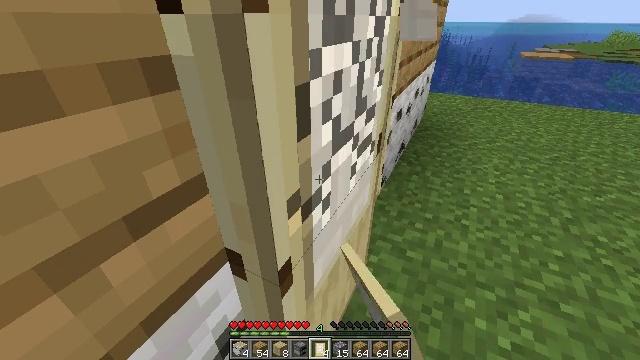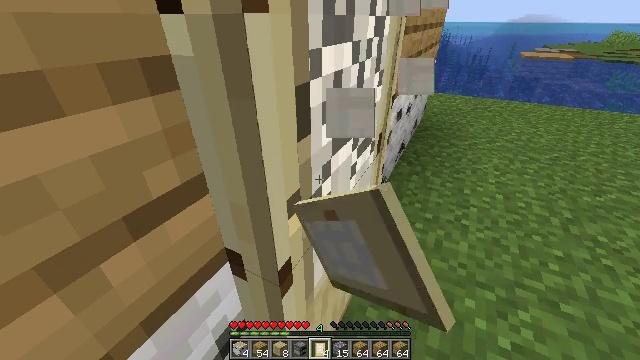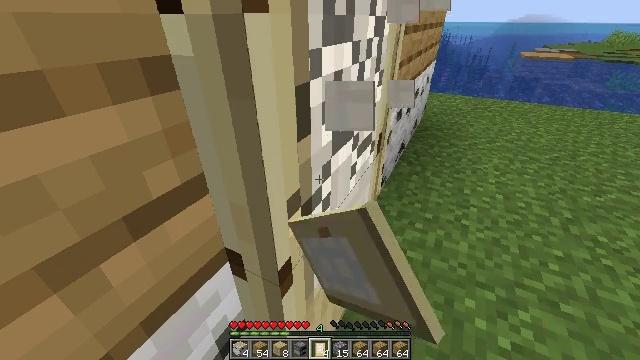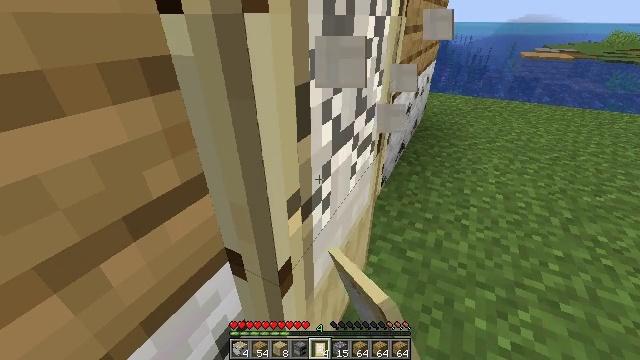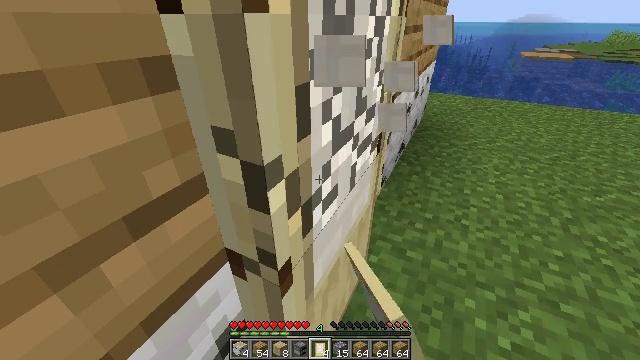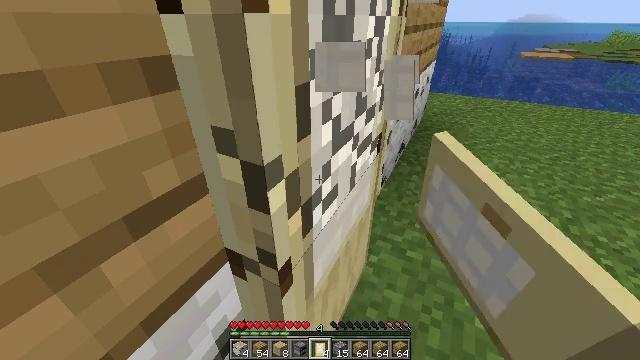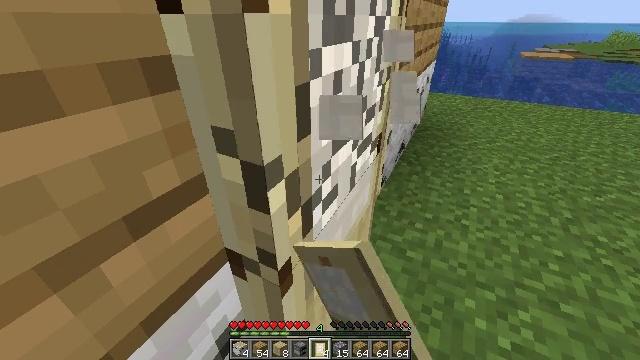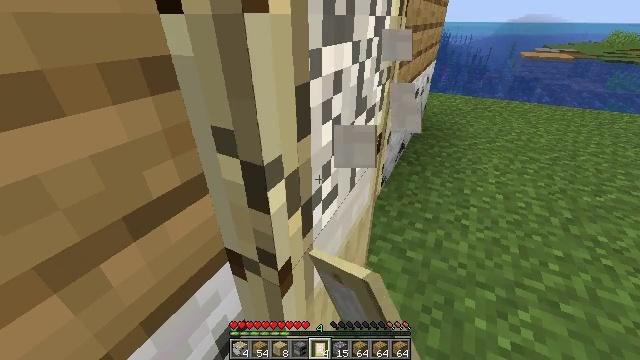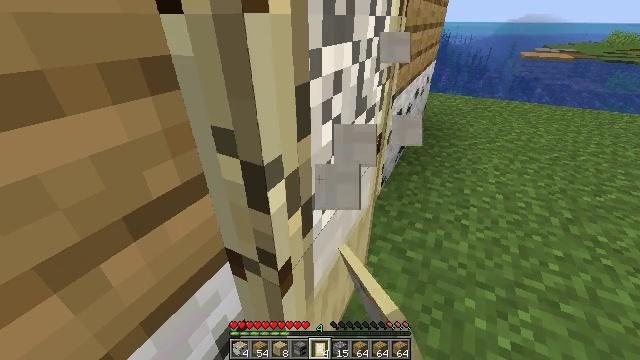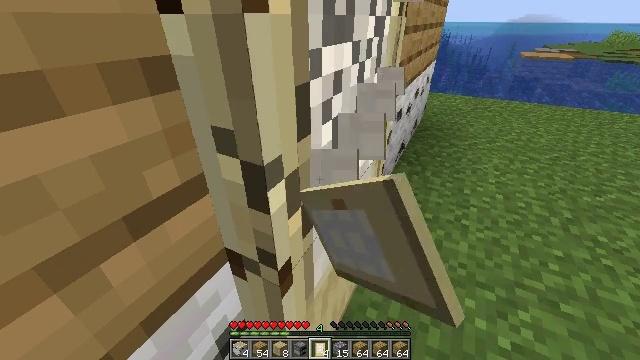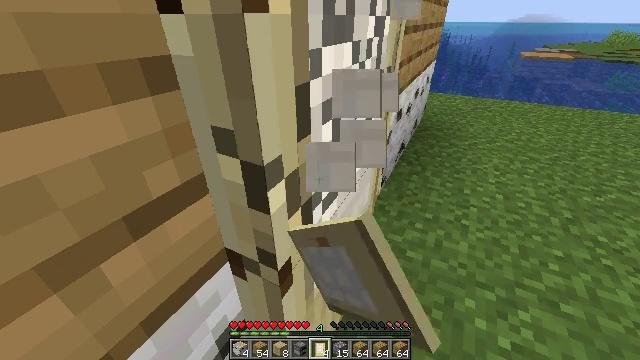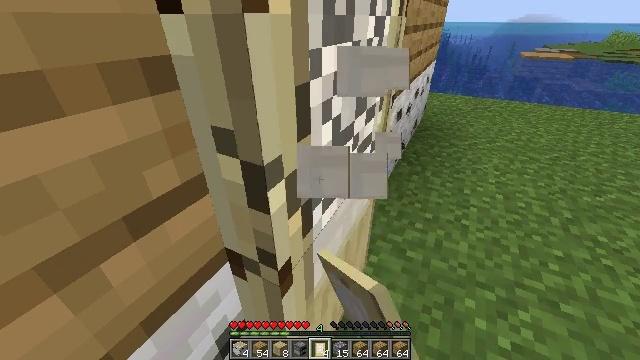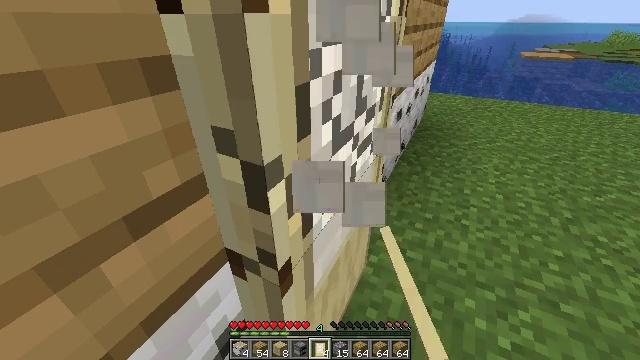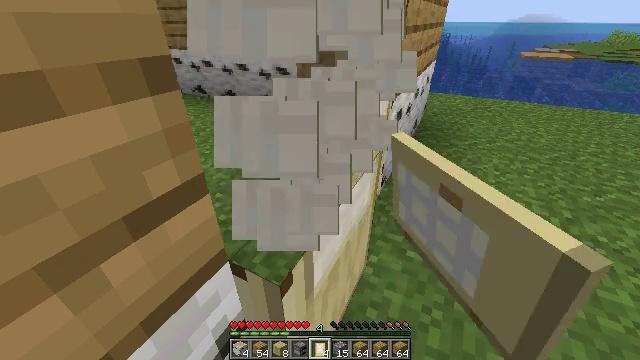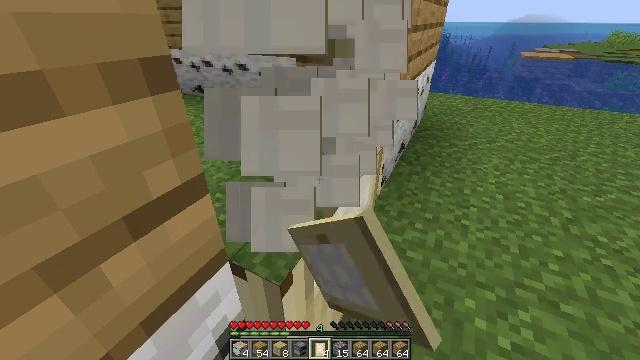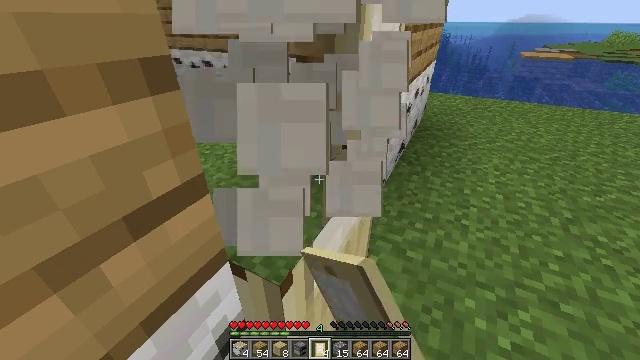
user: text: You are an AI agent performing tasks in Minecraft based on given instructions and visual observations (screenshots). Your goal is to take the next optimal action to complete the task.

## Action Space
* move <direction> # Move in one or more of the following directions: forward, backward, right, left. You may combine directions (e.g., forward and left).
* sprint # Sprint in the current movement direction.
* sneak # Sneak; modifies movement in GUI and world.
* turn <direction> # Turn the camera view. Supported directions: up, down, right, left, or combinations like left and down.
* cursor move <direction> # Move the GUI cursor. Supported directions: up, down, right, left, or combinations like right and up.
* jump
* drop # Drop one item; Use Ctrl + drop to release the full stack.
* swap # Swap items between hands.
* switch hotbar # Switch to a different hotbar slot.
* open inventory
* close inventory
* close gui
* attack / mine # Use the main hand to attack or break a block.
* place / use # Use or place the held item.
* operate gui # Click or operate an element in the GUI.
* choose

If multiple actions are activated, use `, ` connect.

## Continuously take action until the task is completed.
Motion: motion action
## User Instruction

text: Attack the birch door to open a passage.
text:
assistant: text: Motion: attack / mine
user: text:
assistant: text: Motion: attack / mine
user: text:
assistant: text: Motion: attack / mine
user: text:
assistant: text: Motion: attack / mine
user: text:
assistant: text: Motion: attack / mine
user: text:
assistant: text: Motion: attack / mine
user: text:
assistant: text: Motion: attack / mine
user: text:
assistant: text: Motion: attack / mine
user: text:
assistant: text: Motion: attack / mine
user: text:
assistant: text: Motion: attack / mine
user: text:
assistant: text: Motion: attack / mine
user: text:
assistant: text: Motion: attack / mine
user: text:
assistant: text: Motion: attack / mine
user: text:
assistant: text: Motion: attack / mine
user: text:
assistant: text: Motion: attack / mine
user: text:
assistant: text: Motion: attack / mine
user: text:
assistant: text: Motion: attack / mine
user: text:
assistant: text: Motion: attack / mine
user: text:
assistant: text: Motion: attack / mine
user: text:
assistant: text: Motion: attack / mine
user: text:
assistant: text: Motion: attack / mine
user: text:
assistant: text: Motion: attack / mine
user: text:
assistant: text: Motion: no_op
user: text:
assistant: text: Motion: no_op
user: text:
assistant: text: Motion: move forward
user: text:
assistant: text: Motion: move forward
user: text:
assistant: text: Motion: move forward
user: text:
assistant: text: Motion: move forward
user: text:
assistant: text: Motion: move forward, turn right
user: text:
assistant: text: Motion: move forward, turn right and up